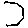
Label: hexagon